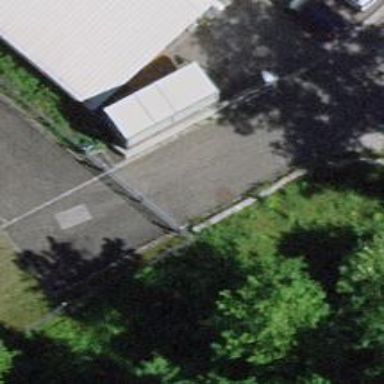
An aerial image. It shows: Gate.